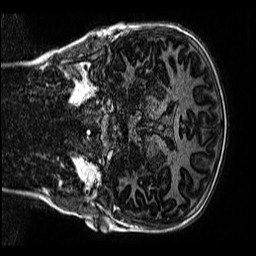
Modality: MP2RAGE
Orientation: coronal
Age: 12
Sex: male
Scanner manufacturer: siemens
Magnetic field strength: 3 T
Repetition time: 4 s
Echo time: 0.00299 s